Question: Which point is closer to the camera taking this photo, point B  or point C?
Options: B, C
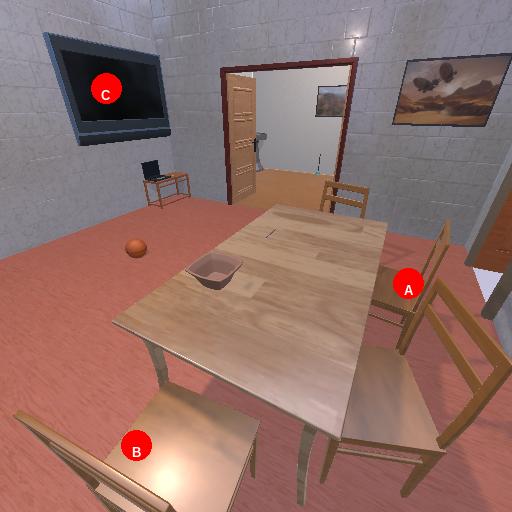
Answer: B